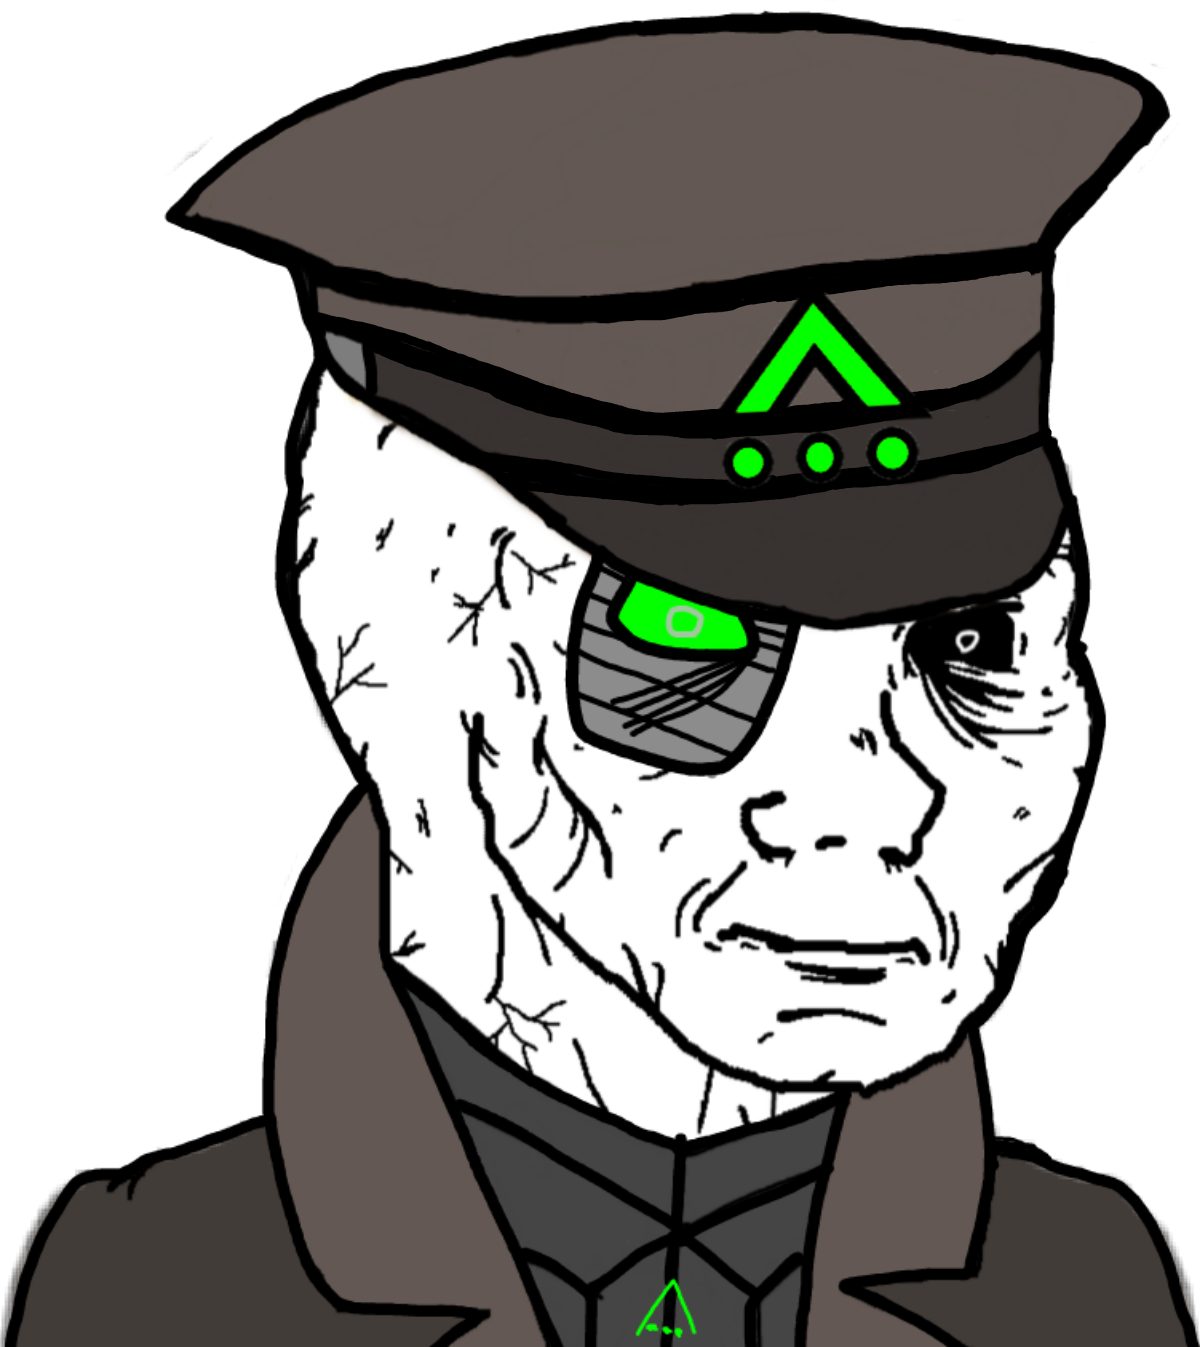
Label: 5_Tired_Wojak